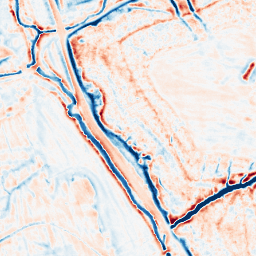
Category: edge_preserving
Decomposition family: bilateral
Decomposition parameters: d: 15
sigma_color: 100
sigma_space: 150
Upsampling method: linear_exact
Upsampling parameters: scale: 8
Upsampling scale: 8